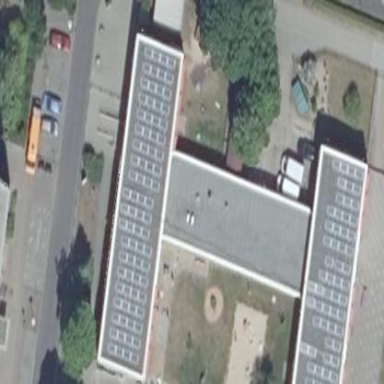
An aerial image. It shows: Kindergarten building.